При изменении температуры твердые тела изменяют свои размеры. Для однородных тел вводят коэффициент линейного теплового расширения, равный относительному изменению размера тела ${\Delta l}/{l}$ при изменении его температуры $\Delta T$ на один градус Цельсия: \begin{equation} \alpha=\frac{\Delta l}{l \Delta T} \tag{1}\end{equation}
Измерение зависимости $\Delta l(T)$ изменения длины трубки (или связанной с ней величины) от температуры в диапазоне от $50\,^\circ\mathrm C$ до $70\,^\circ\mathrm C$.
Построение графика зависимости $\Delta l(T)$ (или $\Delta x(T)$) и нахождение $\alpha$.
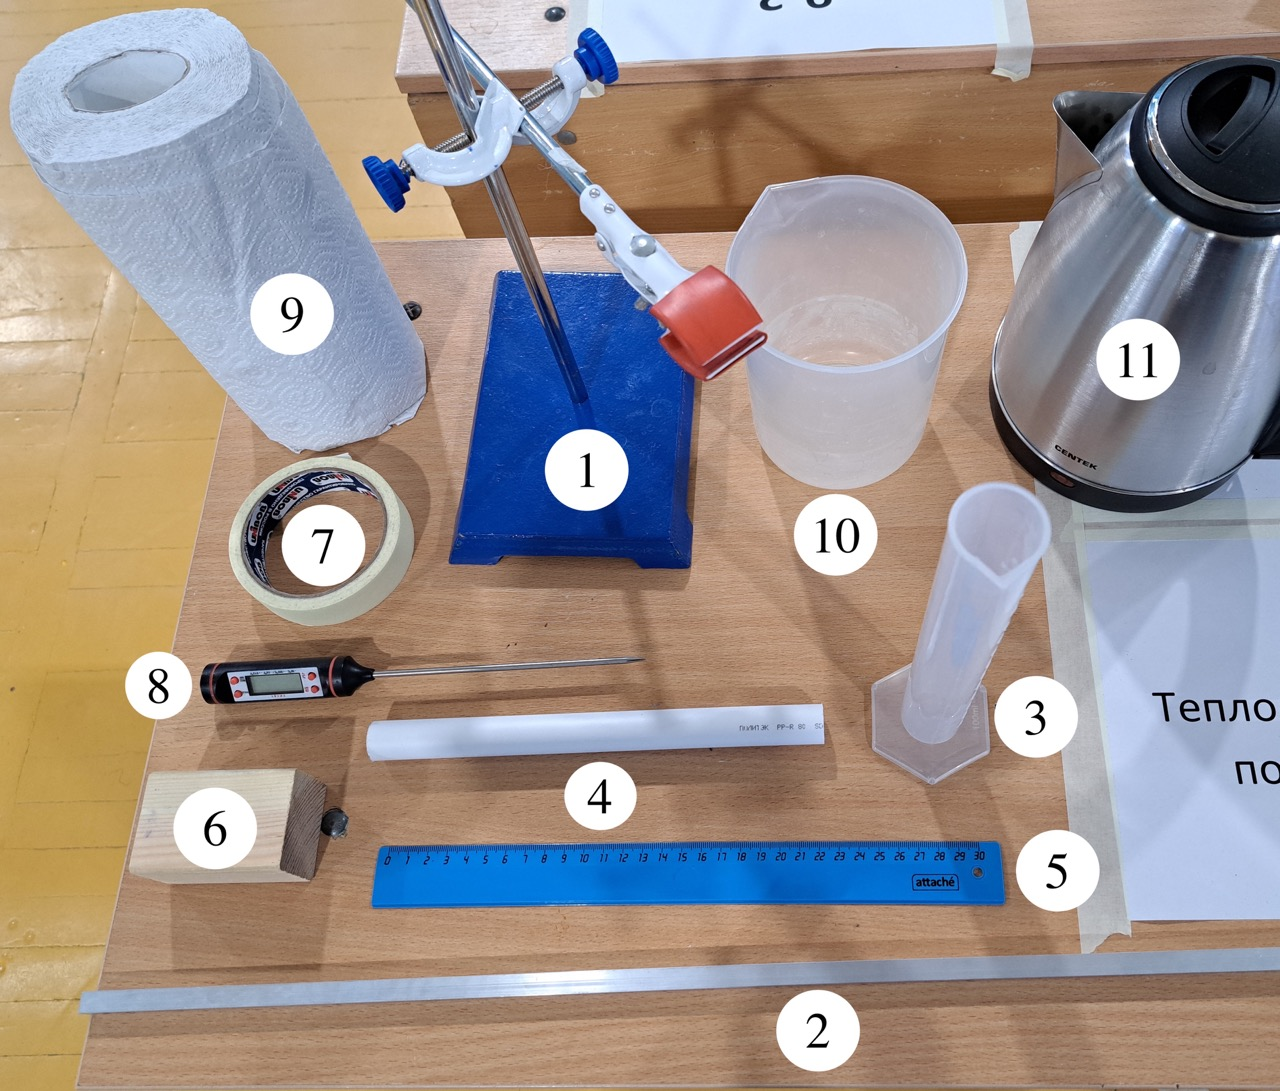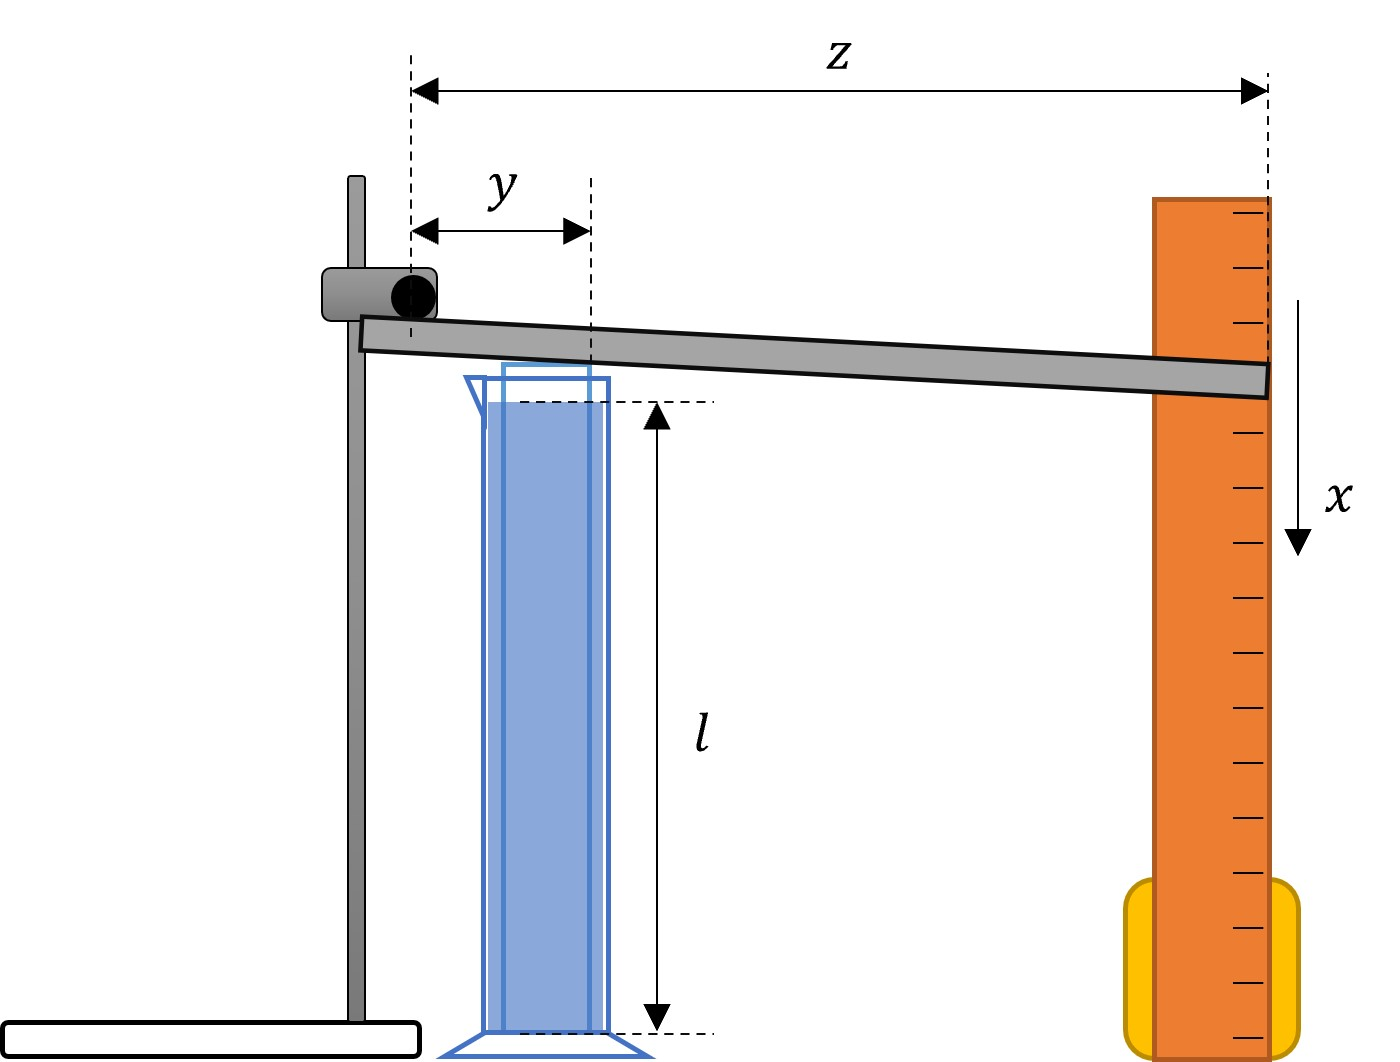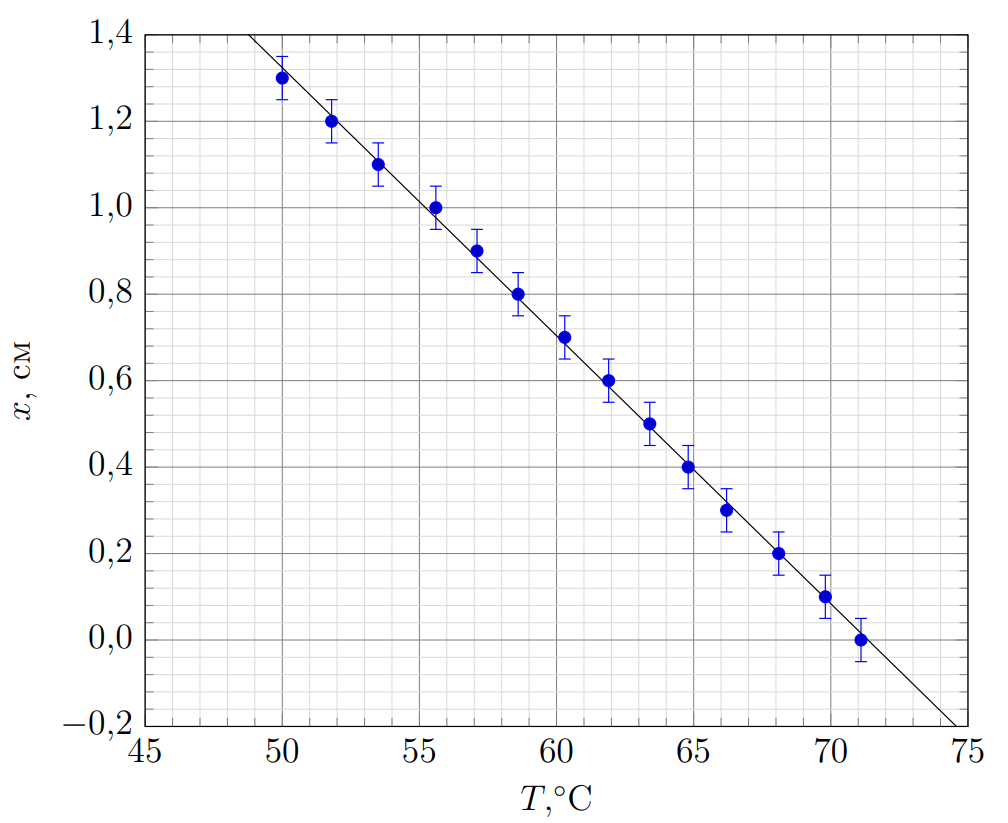
Измерение зависимости $\Delta l(T)$ изменения длины трубки (или связанной с ней величины) от температуры в диапазоне от $50\,^\circ\mathrm C$ до $70\,^\circ\mathrm C$.
Решение: Соберем установку, изображенную на рис. 1. Поместим трубку в мерный цилиндр, поставим рядом с мерным цилиндром штатив, с закрепленной лапкой. Высоту лапки подберем так, чтобы нижняя линия цилиндрической части лапки оказалась чуть выше верхнего края трубки. Установим алюминиевый профиль так, чтобы он оказался зажат между верхним торцом трубки и лапкой штатива. Таким образом, при изменении длины трубки профиль будет вращаться относительно точки опоры на лапку штатива, при этом дальний от лапки конец профиля будет перемещаться существенно больше, чем точка его опоры на трубку. Для измерения перемещения конца профиля установим линейку, предварительно прикрепив ее к бруску скотчем.  Нальем в мерный цилиндр горячую воду и поместим в нее термометр. Дождемся выравнивания температур между водой, термометром и трубкой и измерим зависимость координаты $x$ конца профиля от температуры $T$ при охлаждении. | $T,~^\circ\mathrm C$ | 71.1 | 69.8 | 68.1 | 66.2 | 64.8 | 63.4 | 61.9 | 60.3 | 58.6 | 57.1 | 55.6 | 53.5 | 51.8 | 50.0 | | --- | --- | --- | --- | --- | --- | --- | --- | --- | --- | --- | --- | --- | --- | --- | | $x, ~см$ | 0.0 | 0.1 | 0.2 | 0.3 | 0.4 | 0.5 | 0.6 | 0.7 | 0.8 | 0.9 | 1.0 | 1.1 | 1.2 | 1.3 |
Ответ: | $T,~^\circ\mathrm C$ | 71.1 | 69.8 | 68.1 | 66.2 | 64.8 | 63.4 | 61.9 | 60.3 | 58.6 | 57.1 | 55.6 | 53.5 | 51.8 | 50.0 | | --- | --- | --- | --- | --- | --- | --- | --- | --- | --- | --- | --- | --- | --- | --- | | $x, ~см$ | 0.0 | 0.1 | 0.2 | 0.3 | 0.4 | 0.5 | 0.6 | 0.7 | 0.8 | 0.9 | 1.0 | 1.1 | 1.2 | 1.3 | Ответ: $T,~^\circ\mathrm C$71.169.868.166.264.863.461.960.358.657.155.653.551.850.0$x, ~см$0.00.10.20.30.40.50.60.70.80.91.01.11.21.3

Построение графика зависимости $\Delta l(T)$ (или $\Delta x(T)$) и нахождение $\alpha$. Постройте график измеренной зависимости. Рассчитайте коэффициент теплового расширения материала, из которого изготовлена трубка, в исследованном диапазоне температур.

 Видно, что на участке от $50\,^\circ\mathrm C$ до $70\,^\circ\mathrm C$, график хорошо описывается линейной функцией с угловым коэффициентом, модуль которого:$$k=\frac{\Delta x}{\Delta T}=(0.062\pm0.03) ~ \text{см}/\,^\circ\mathrm C.$$Измерим остальные параметры установки. Длины плеч рычага, образованного профилем $z=(79.2\pm0.1)~ см$, $y=(7.0\pm0.1)~ см$. Длину части трубки, испытывающей тепловое расширение оценим как среднее из полной длины трубки и длины ее части, погруженной в воду $l=(24.0\pm0.5)~ см$. Свяжем изменение длины трубки c изменением координаты $x$ простым геометрическим соотношением:\begin{equation}	\Delta l= \Delta x \,\frac{y}{z}. \tag{2}\end{equation}Тогда для коэффициента теплового расширения имеем:

Ответ:

 \begin{equation}	\alpha=\frac{\Delta l}{l \Delta T}= \frac{k y}{zl} = (2.3\pm0.2)\cdot10^{-4} ~^\circ \mathrm C^{-1} \tag{3}\end{equation}

 Погрешность измерения оценим исходя из суммы относительных погрешностей входящих в формулу величин:

Ответ:

 \begin{equation}	\sigma_\alpha=\alpha(\varepsilon_{\Delta l}+\varepsilon_{l}+\varepsilon_{k}) = 0.2\cdot10^{-4} ~^\circ \mathrm C^{-1} \tag{4}\end{equation}
Решение: Видно, что на участке от $50\,^\circ\mathrm C$ до $70\,^\circ\mathrm C$, график хорошо описывается линейной функцией с угловым коэффициентом, модуль которого:$$k=\frac{\Delta x}{\Delta T}=(0.062\pm0.03) ~ \text{см}/\,^\circ\mathrm C.$$Измерим остальные параметры установки. Длины плеч рычага, образованного профилем $z=(79.2\pm0.1)~ см$, $y=(7.0\pm0.1)~ см$. Длину части трубки, испытывающей тепловое расширение оценим как среднее из полной длины трубки и длины ее части, погруженной в воду $l=(24.0\pm0.5)~ см$. Свяжем изменение длины трубки c изменением координаты $x$ простым геометрическим соотношением:\begin{equation} \Delta l= \Delta x \,\frac{y}{z}. \tag{2}\end{equation}Тогда для коэффициента теплового расширения имеем: Погрешность измерения оценим исходя из суммы относительных погрешностей входящих в формулу величин:
Ответ: \begin{equation} \alpha=\frac{\Delta l}{l \Delta T}= \frac{k y}{zl} = (2.3\pm0.2)\cdot10^{-4} ~^\circ \mathrm C^{-1} \tag{3}\end{equation}  Погрешность измерения оценим исходя из суммы относительных погрешностей входящих в формулу величин:
Ответ: \begin{equation} \sigma_\alpha=\alpha(\varepsilon_{\Delta l}+\varepsilon_{l}+\varepsilon_{k}) = 0.2\cdot10^{-4} ~^\circ \mathrm C^{-1} \tag{4}\end{equation}
Темы:
E, Термодинамика, IEPhO, Теплота, Температура, Тепловое расширение